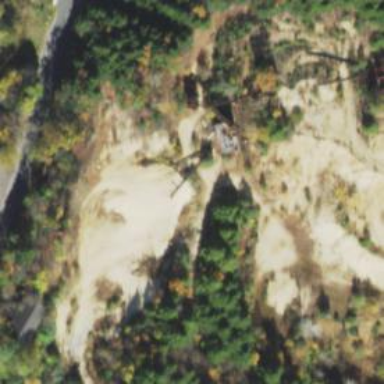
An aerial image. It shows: Quarry area.